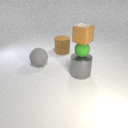
small brown rubber cube above large gray metal cylinder